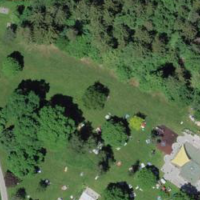
EUNIS habitat code: 53
Species observed at this site:
Euphorbia cyparissias
Fagus sylvatica
Impatiens parviflora